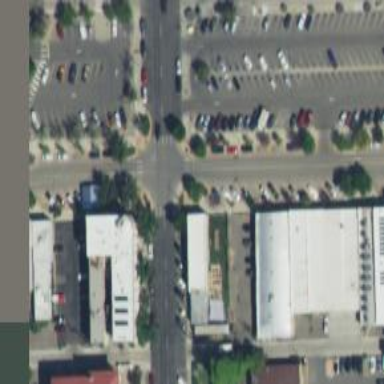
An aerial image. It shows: Parking space.